Question: So I've got a confusing issue here. I am creating a table with HTML and JQuery Mobile. It's elements keep overlapping however and the content does not have the UI CSS applied to it. Am I missing something obvious or is there something to the JQuery Mobile Library I am unfamiliar with?
'''
<table><tr><td><input type="radio"/></td><td>Less than $25,000</td></tr>
<tr><td><input type="radio"></td><td>$25,000 - $49,999</td></tr>
<tr><td><input type="radio"></td><td>$50,000 - $74,999</td></tr>
<tr><td><input type="radio"></td><td>$75,000 - $100,000</td></tr>
<tr><td><input type="radio"></td><td>More than $100,000</td></tr>
<tr><td><input type="radio"></td><td>I am not required to share this information</td></tr>
</table></form>
'''

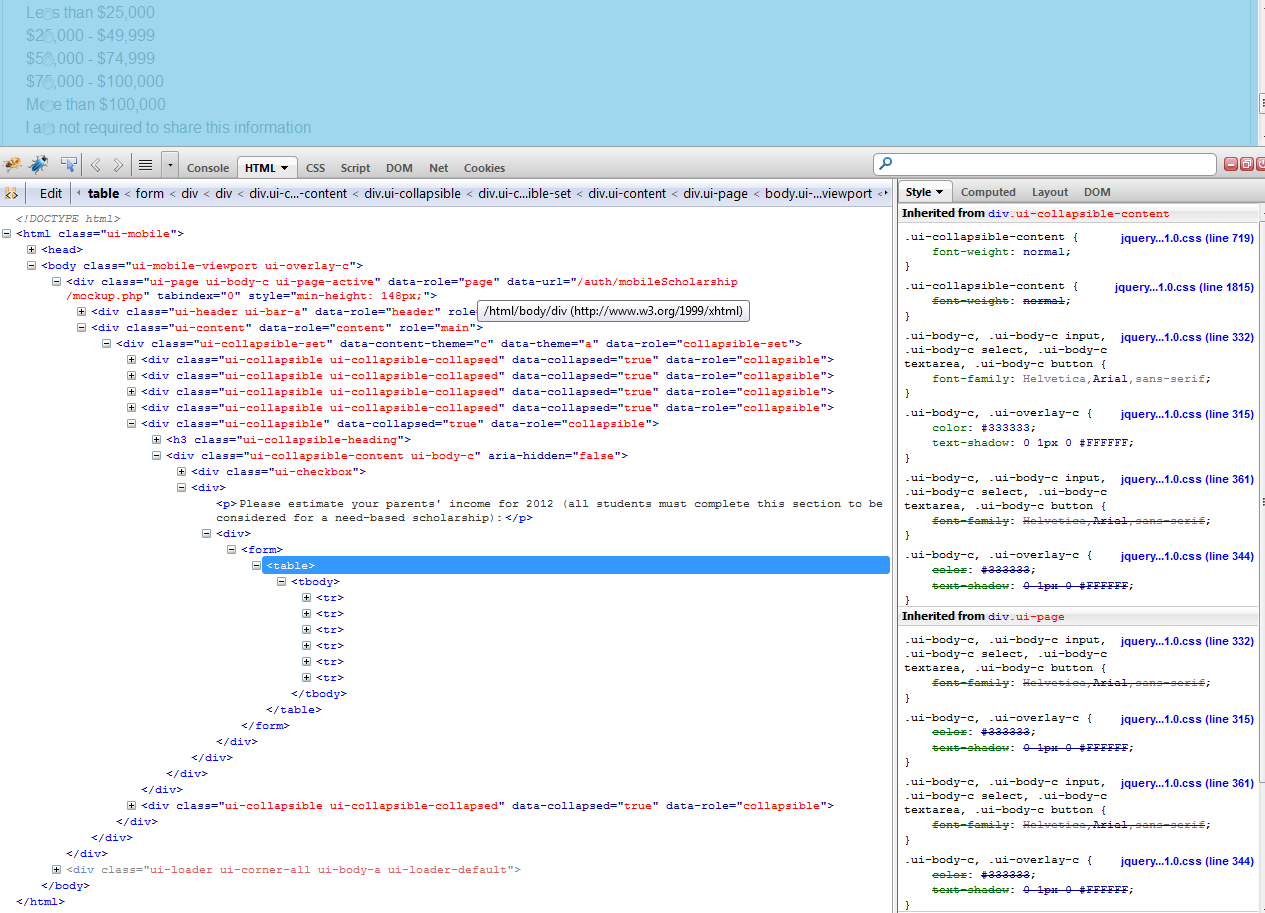
Answer: First you issue:
Radio options need to have this markup for jQM to display correctly
- <URL>
HTML
'''
<fieldset data-role="controlgroup" data-mini="true">
<input type="radio" name="radio-mini" id="radio-mini-1" value="choice-1" checked="checked" />
<label for="radio-mini-1">Credit</label>
<input type="radio" name="radio-mini" id="radio-mini-2" value="choice-2" />
<label for="radio-mini-2">Debit</label>
<input type="radio" name="radio-mini" id="radio-mini-3" value="choice-3" />
<label for="radio-mini-3">Cash</label>
</fieldset>
'''
Now ( I think ) you're using the table tag to layout or display elements on the screen. I would suggest not doing this as it's used for tablature data. I think this is what you're looking for:
- <URL>
HTML
'''
<div data-role="page" class="type-home">
<div data-role="content">
<fieldset data-role="controlgroup">
<legend>Annual Salary:</legend>
<input type="radio" name="radio-choice" id="radio-choice-1" value="choice-1" checked="checked" />
<label for="radio-choice-1">Less tahn $24,999</label>
<input type="radio" name="radio-choice" id="radio-choice-2" value="choice-2" />
<label for="radio-choice-2">$25,000 - $49,999</label>
<input type="radio" name="radio-choice" id="radio-choice-3" value="choice-3" />
<label for="radio-choice-3">$50,000 - $74,999</label>
<input type="radio" name="radio-choice" id="radio-choice-4" value="choice-4" />
<label for="radio-choice-4">$75,000 - $99,999</label>
<input type="radio" name="radio-choice" id="radio-choice-5" value="choice-5" />
<label for="radio-choice-5">More than $100,000</label>
<input type="radio" name="radio-choice" id="radio-choice-6" value="choice-6" />
<label for="radio-choice-6">I am not required to share this information
</label>
</fieldset>
</div>
</div>
'''
And well Tables are not very well documented ( yet ) in jQM but you can find there is some additional attributes needed for displaying.
- <URL>
( View in Chrome )
-
HTML:
'''
<table summary="This table lists all the JetBlue flights.">
<caption>Travel Itinerary</caption>
<thead>
<tr>
<th scope="col">Flight:</th>
<th scope="col">From:</th>
<th scope="col">To:</th>
</tr>
</thead>
<tfoot>
<tr>
<td colspan="5">Total: 3 flights</td>
</tr>
</tfoot>
<tbody>
<tr>
<th scope="row">JetBlue 983</th>
<td>Boston (BOS)</td>
<td>New York (JFK)</td>
</tr>
<tr>
<th scope="row">JetBlue 354</th>
<td>San Francisco (SFO)</td>
<td>Los Angeles (LAX)</td>
</tr>
<tr>
<th scope="row">JetBlue 465</th>
<td>New York (JFK)</td>
<td>Portland (PDX)</td>
</tr>
</tbody>
</table>
'''
With that being said there are some efforts for table being worked on
- <URL>